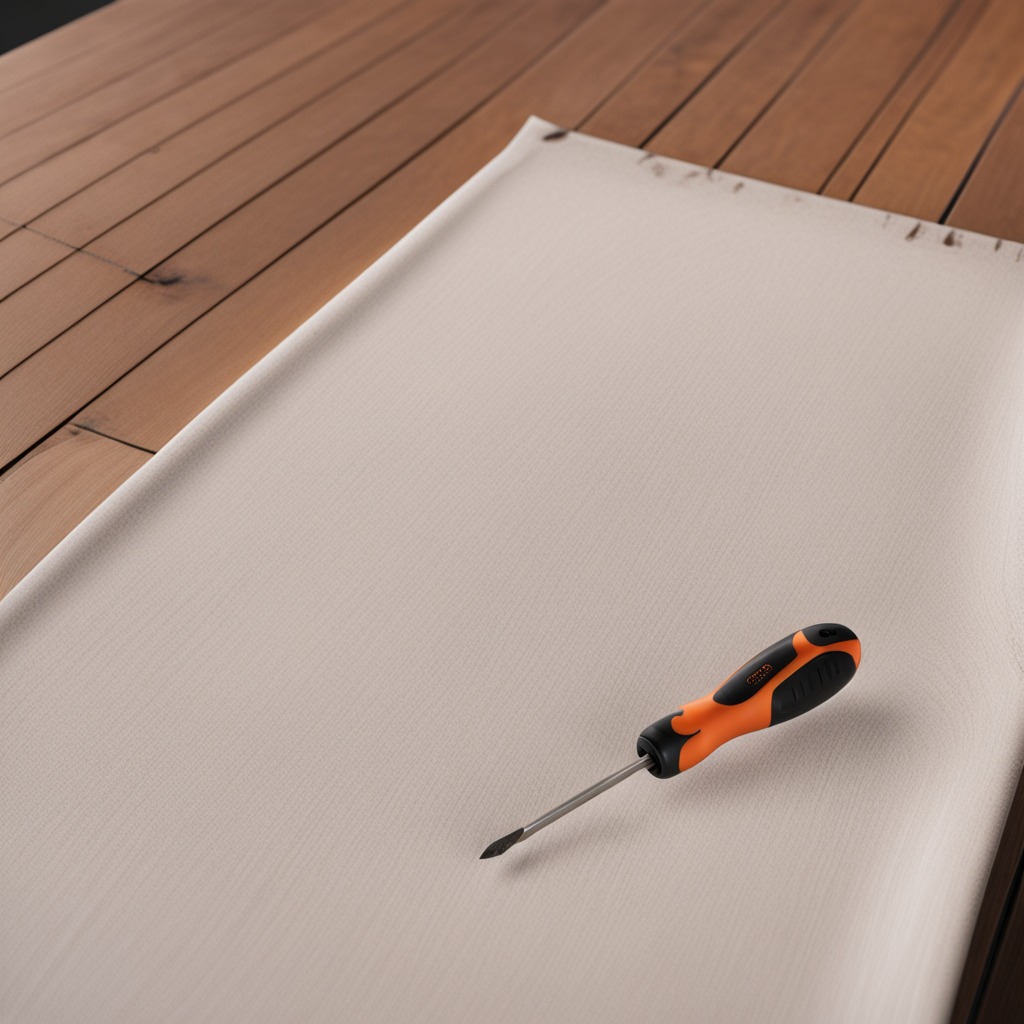
A screwdriver lying on a wooden table.